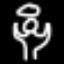
Label: angel